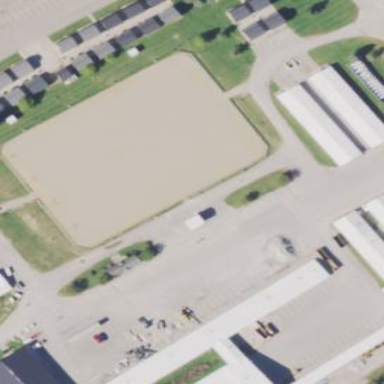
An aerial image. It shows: Equestrian pitch with sandy surface for leisure land.